Question: I have found this solution to resolve this issue with block <URL>
but seems there is another problem as well. Please check screenshot to understand my problem.

how to resolve it?
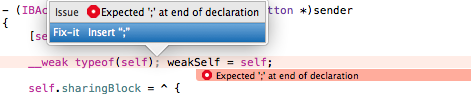
Answer: You should technically use '__weak' after the type per <URL>
I usually write it like this:
'''
__typeof__(self) __weak weakSelf = self;
'''